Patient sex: M
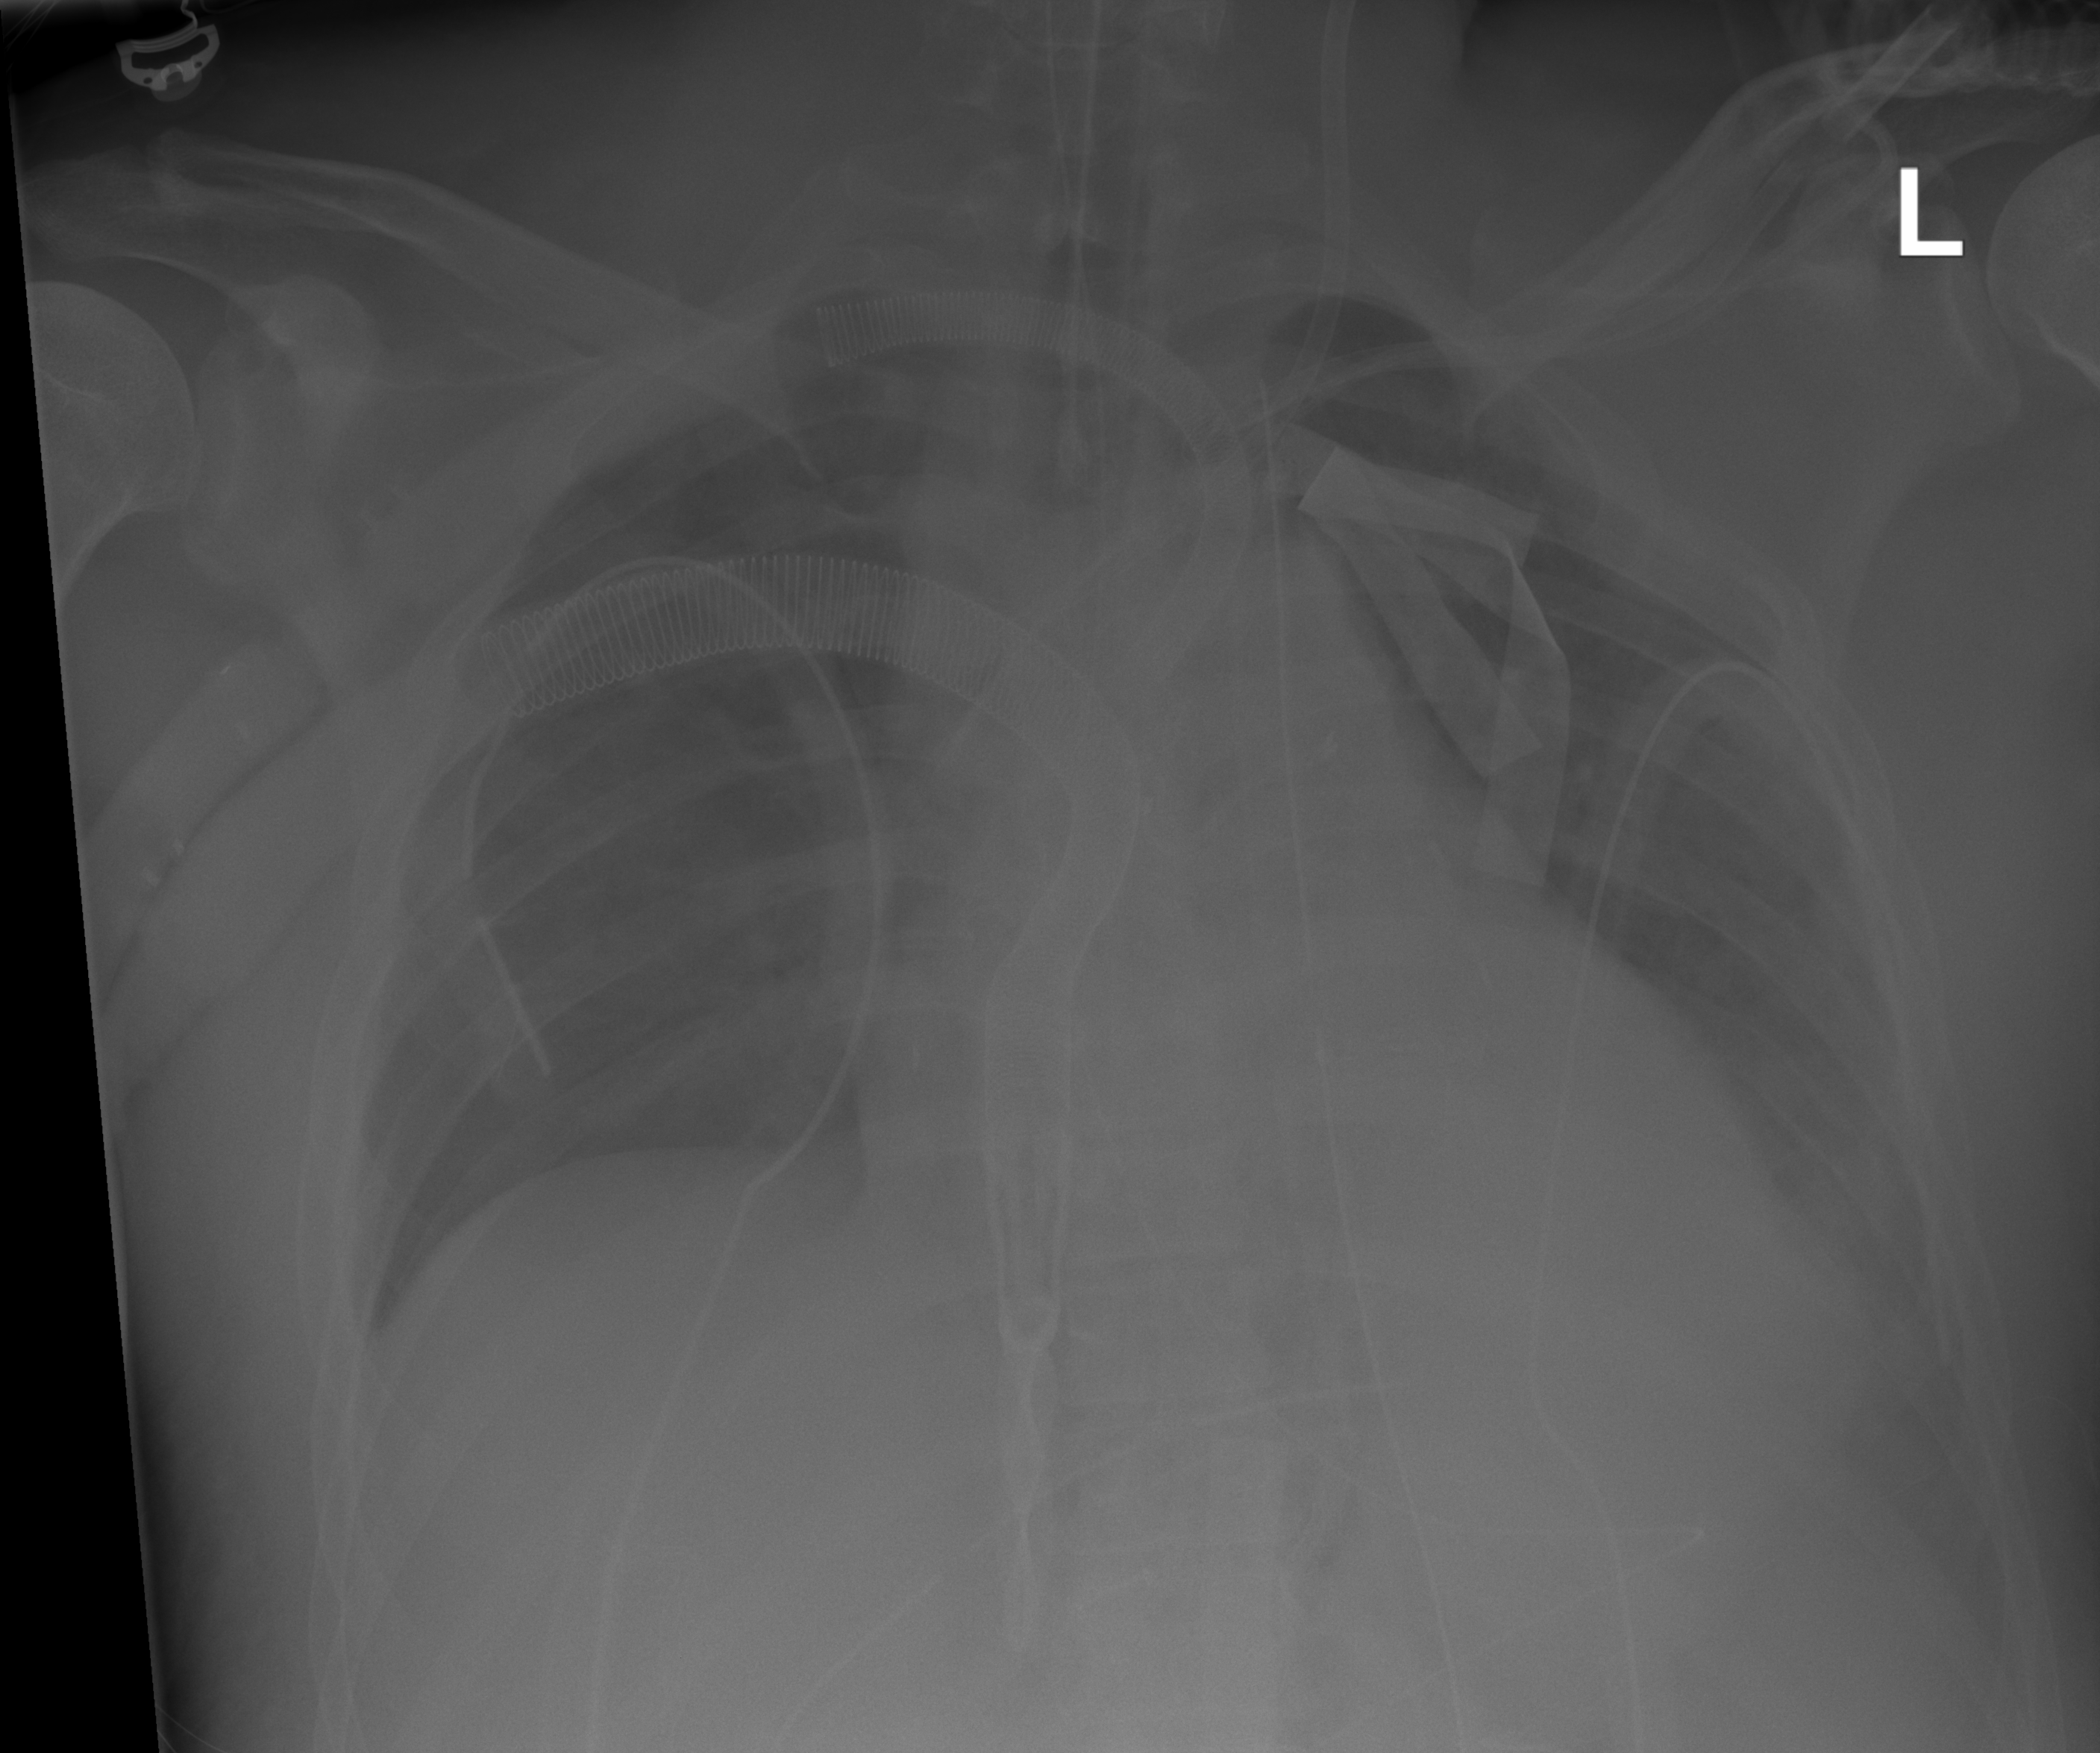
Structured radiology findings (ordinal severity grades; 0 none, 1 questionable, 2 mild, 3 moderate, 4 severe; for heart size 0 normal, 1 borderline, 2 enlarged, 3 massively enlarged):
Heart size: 2
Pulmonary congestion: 1
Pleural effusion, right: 2
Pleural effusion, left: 2
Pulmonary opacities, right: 0
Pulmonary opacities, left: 0
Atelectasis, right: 0
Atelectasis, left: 0